Aerial crown-view tile of a tropical tree (Barro Colorado Island, Panama), acquired 20241014:
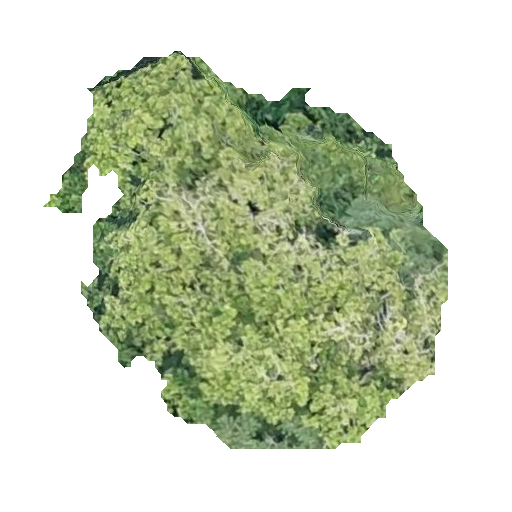
Species: Anacardium excelsum
GBIF accepted scientific name: Anacardium excelsum
Crown area: 165.296 m²